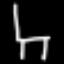
Label: chair